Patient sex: F
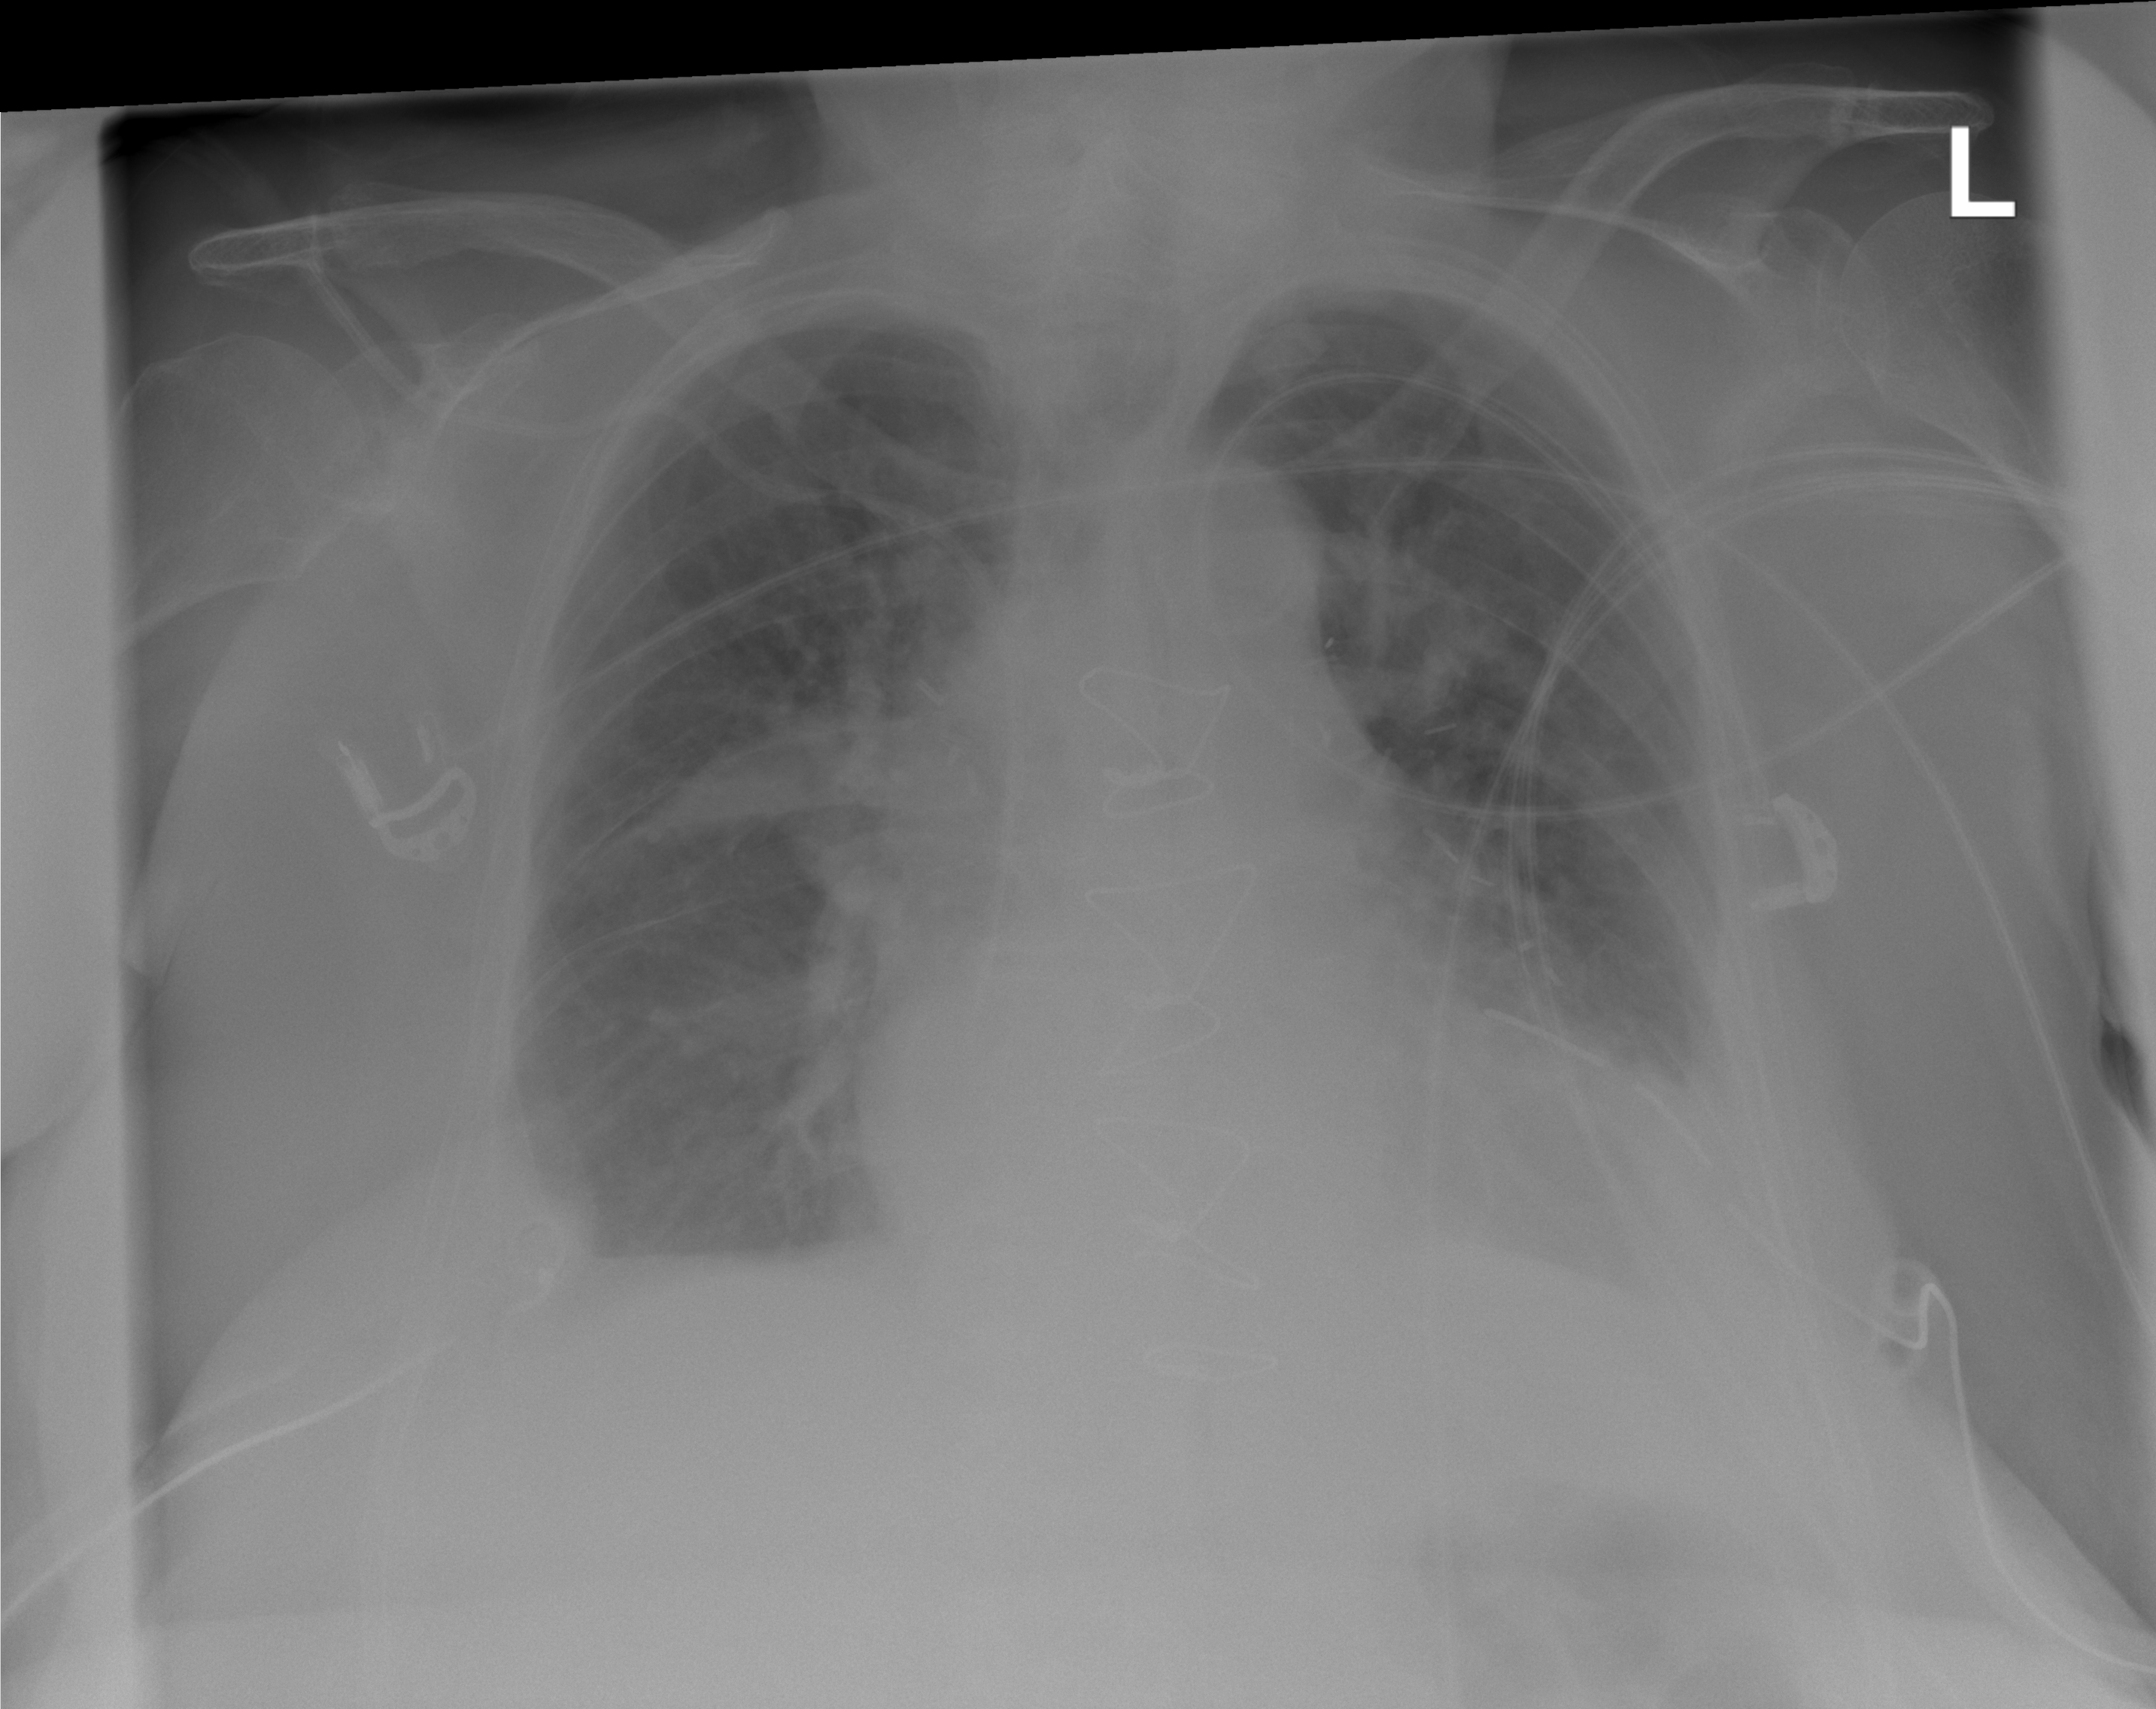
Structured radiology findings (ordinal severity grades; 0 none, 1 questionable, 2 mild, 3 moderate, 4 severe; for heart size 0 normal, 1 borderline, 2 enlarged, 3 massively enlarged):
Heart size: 1
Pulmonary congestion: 0
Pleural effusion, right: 2
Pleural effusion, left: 2
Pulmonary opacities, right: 0
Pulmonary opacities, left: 0
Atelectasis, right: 2
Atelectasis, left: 2